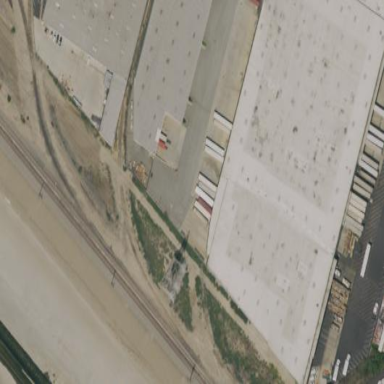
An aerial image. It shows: Warehouse building.